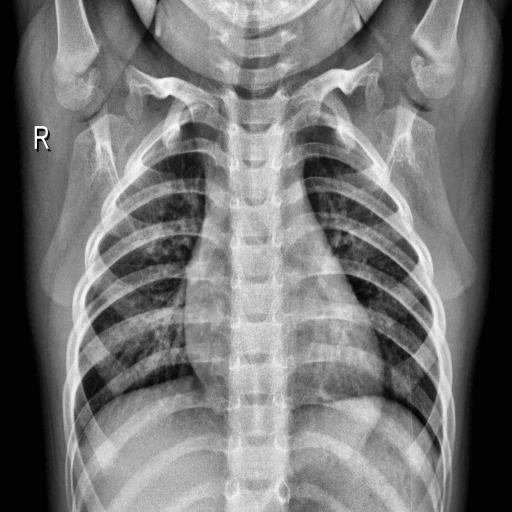
Finding: NORMAL